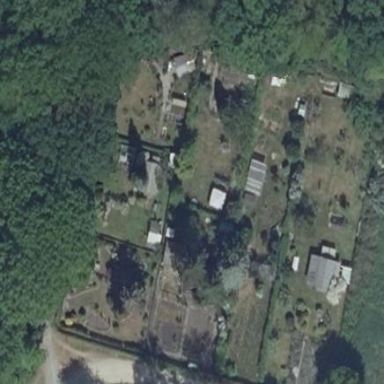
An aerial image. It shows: Allotments area.